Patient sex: F
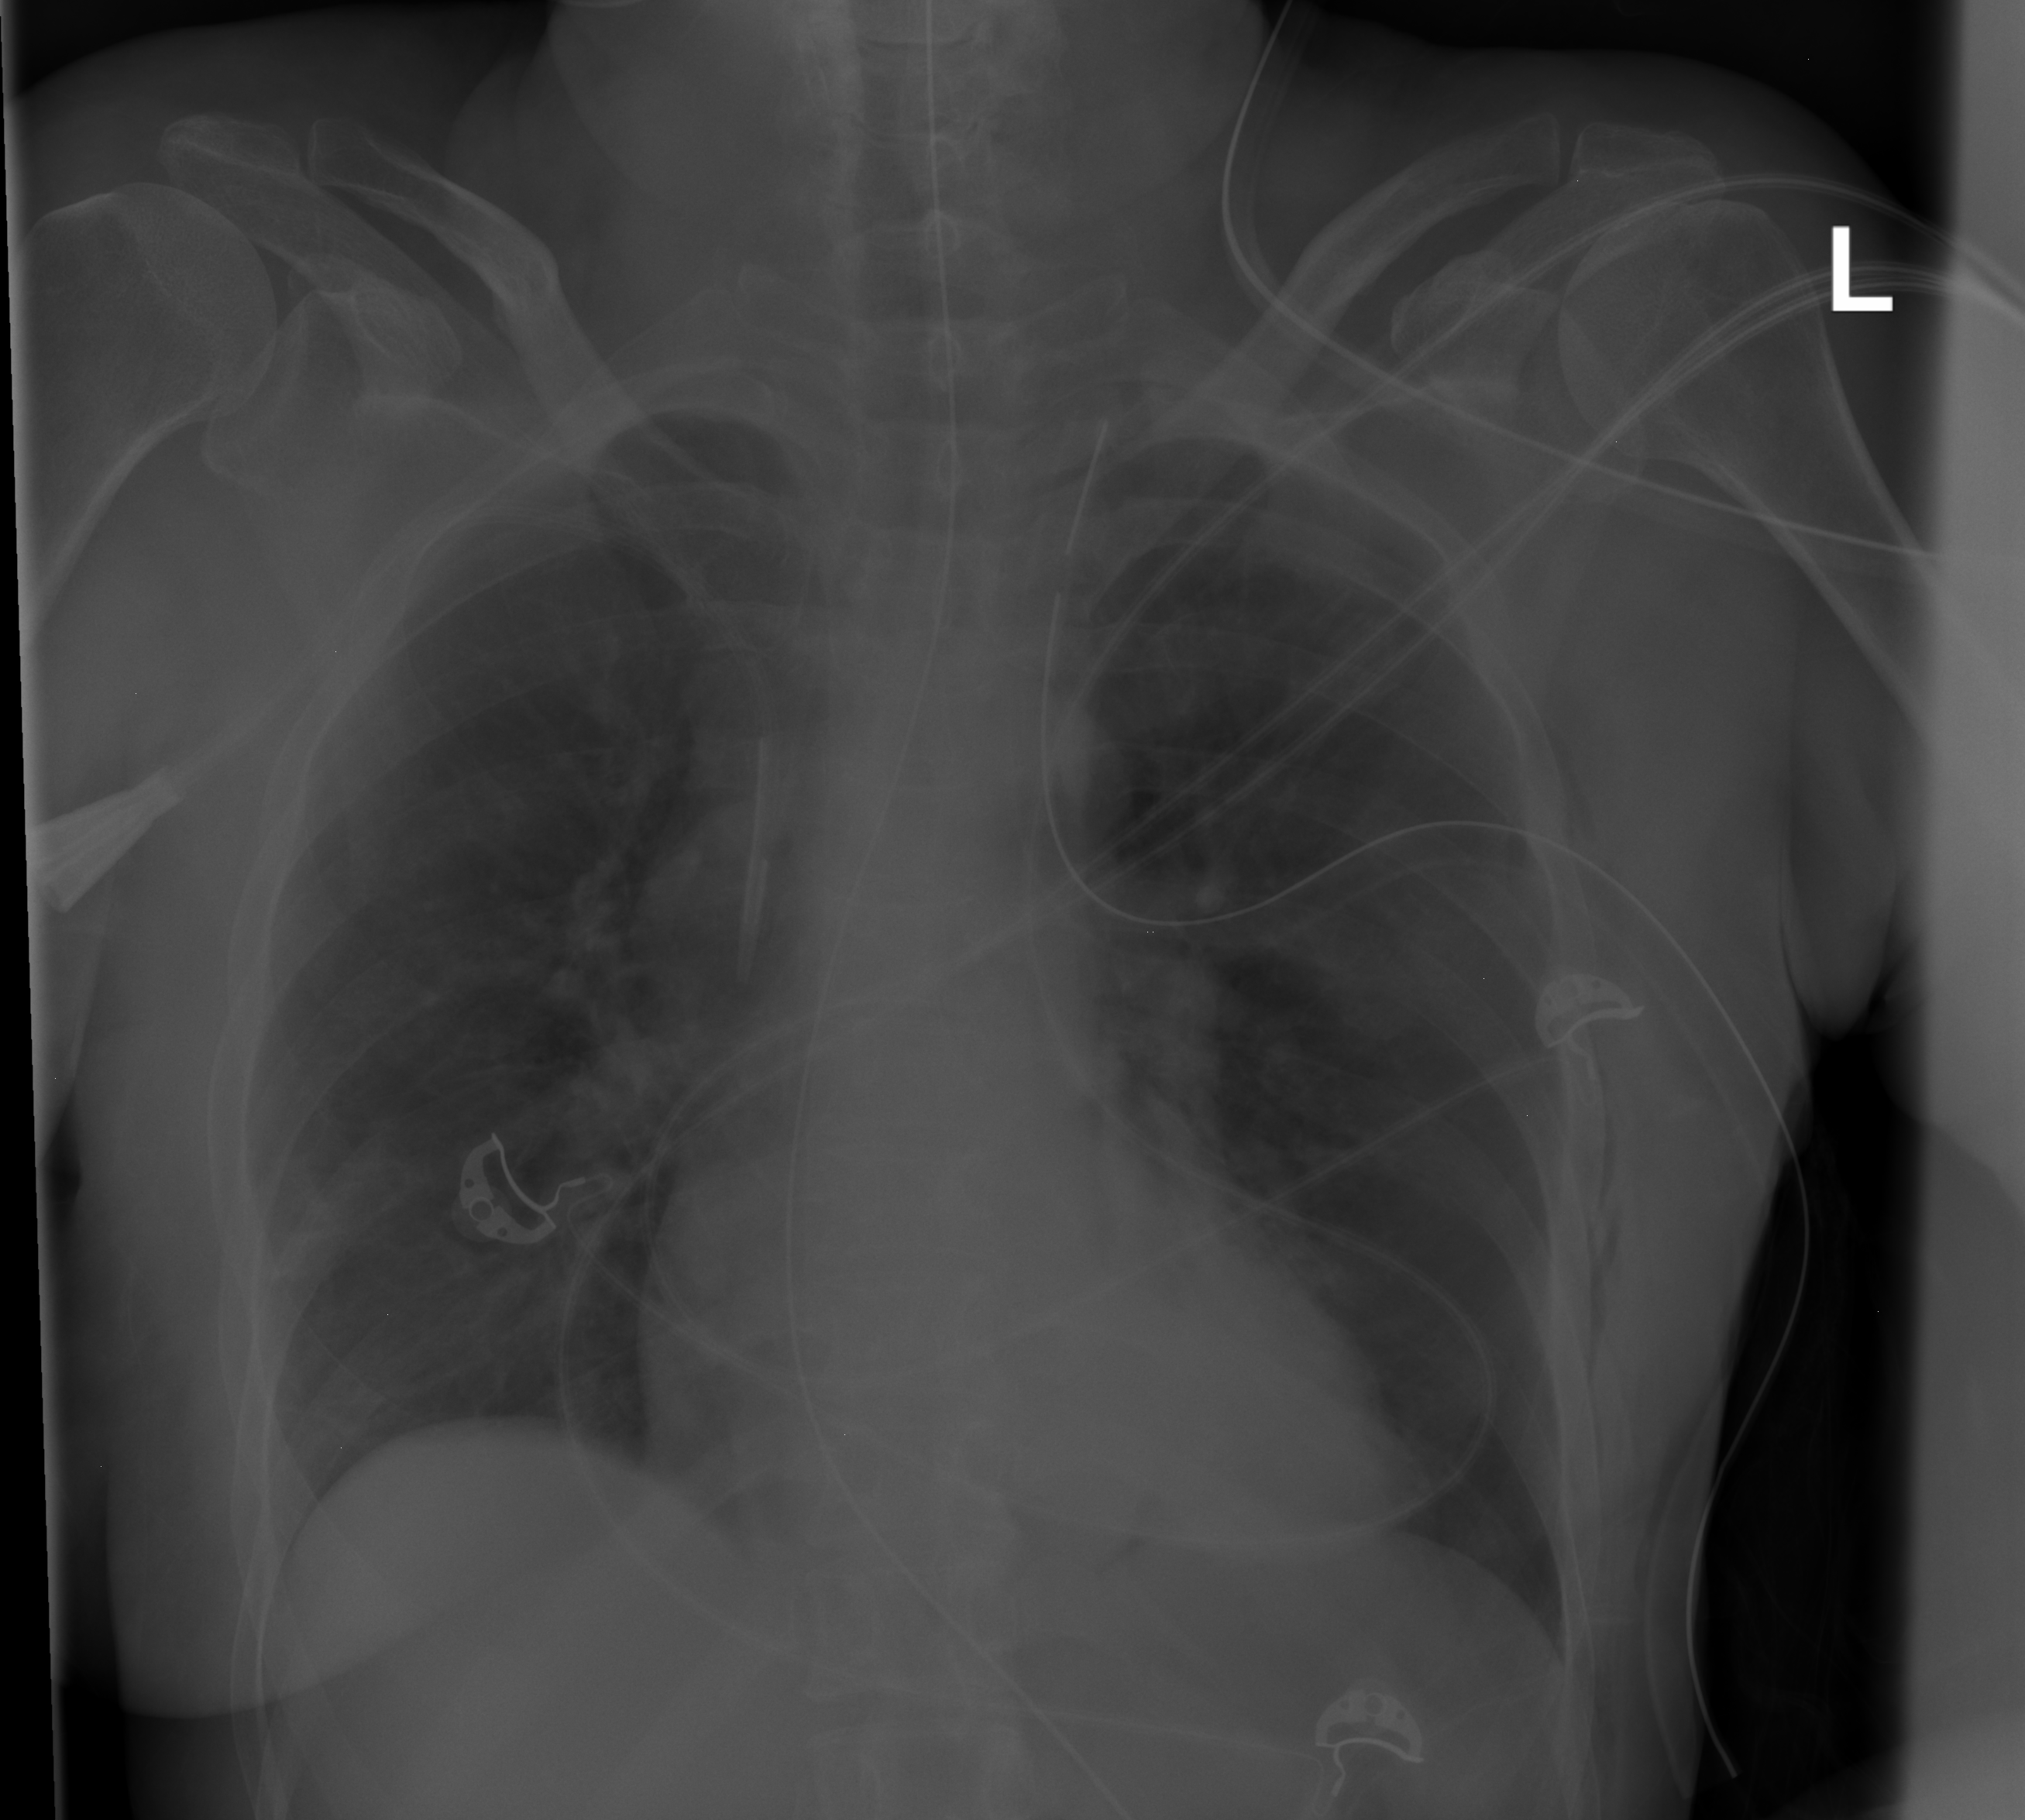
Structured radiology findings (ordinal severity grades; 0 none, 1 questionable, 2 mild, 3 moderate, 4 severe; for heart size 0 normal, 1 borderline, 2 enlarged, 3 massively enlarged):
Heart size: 0
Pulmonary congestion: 0
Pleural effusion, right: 0
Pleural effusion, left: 0
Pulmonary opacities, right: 0
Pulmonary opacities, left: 2
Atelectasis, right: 0
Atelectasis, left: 0